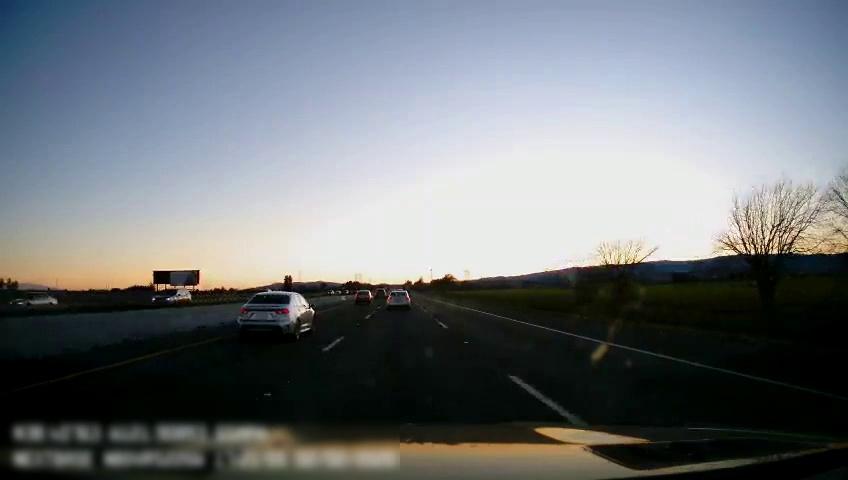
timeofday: Day
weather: Sunny
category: Drivable Space
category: Vehicles | Car
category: Vehicles | Car
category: Vehicles | Car
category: Vehicles | SUV
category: Vehicles | Car
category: Vehicles | Car
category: Lanes | Current Lane
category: Lanes | Current Lane
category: Lanes | Alternate Lane
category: Lanes | Alternate Lane